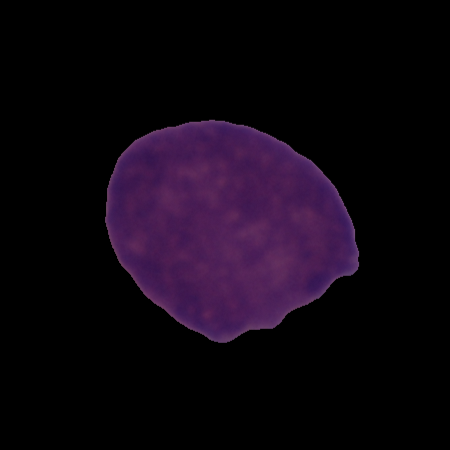
Label: cancer